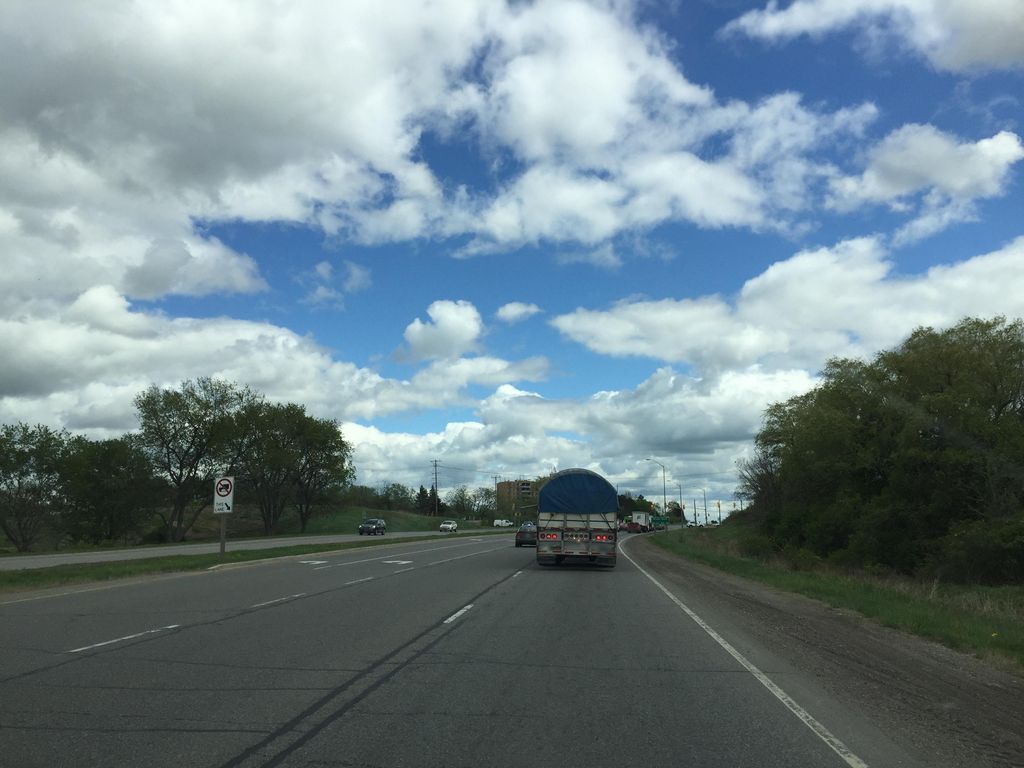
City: kitchener-waterloo